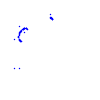
Particle: proton